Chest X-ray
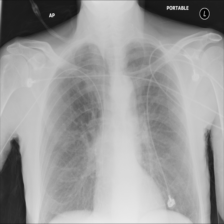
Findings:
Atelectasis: negative
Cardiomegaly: negative
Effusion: negative
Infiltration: negative
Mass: negative
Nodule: negative
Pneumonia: negative
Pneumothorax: negative
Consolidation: negative
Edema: negative
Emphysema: negative
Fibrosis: negative
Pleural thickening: negative
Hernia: negative